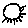
Label: sun